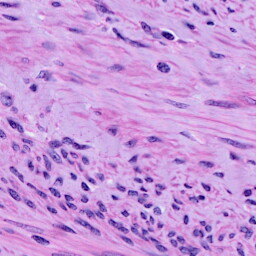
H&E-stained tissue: Cervix